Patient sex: F
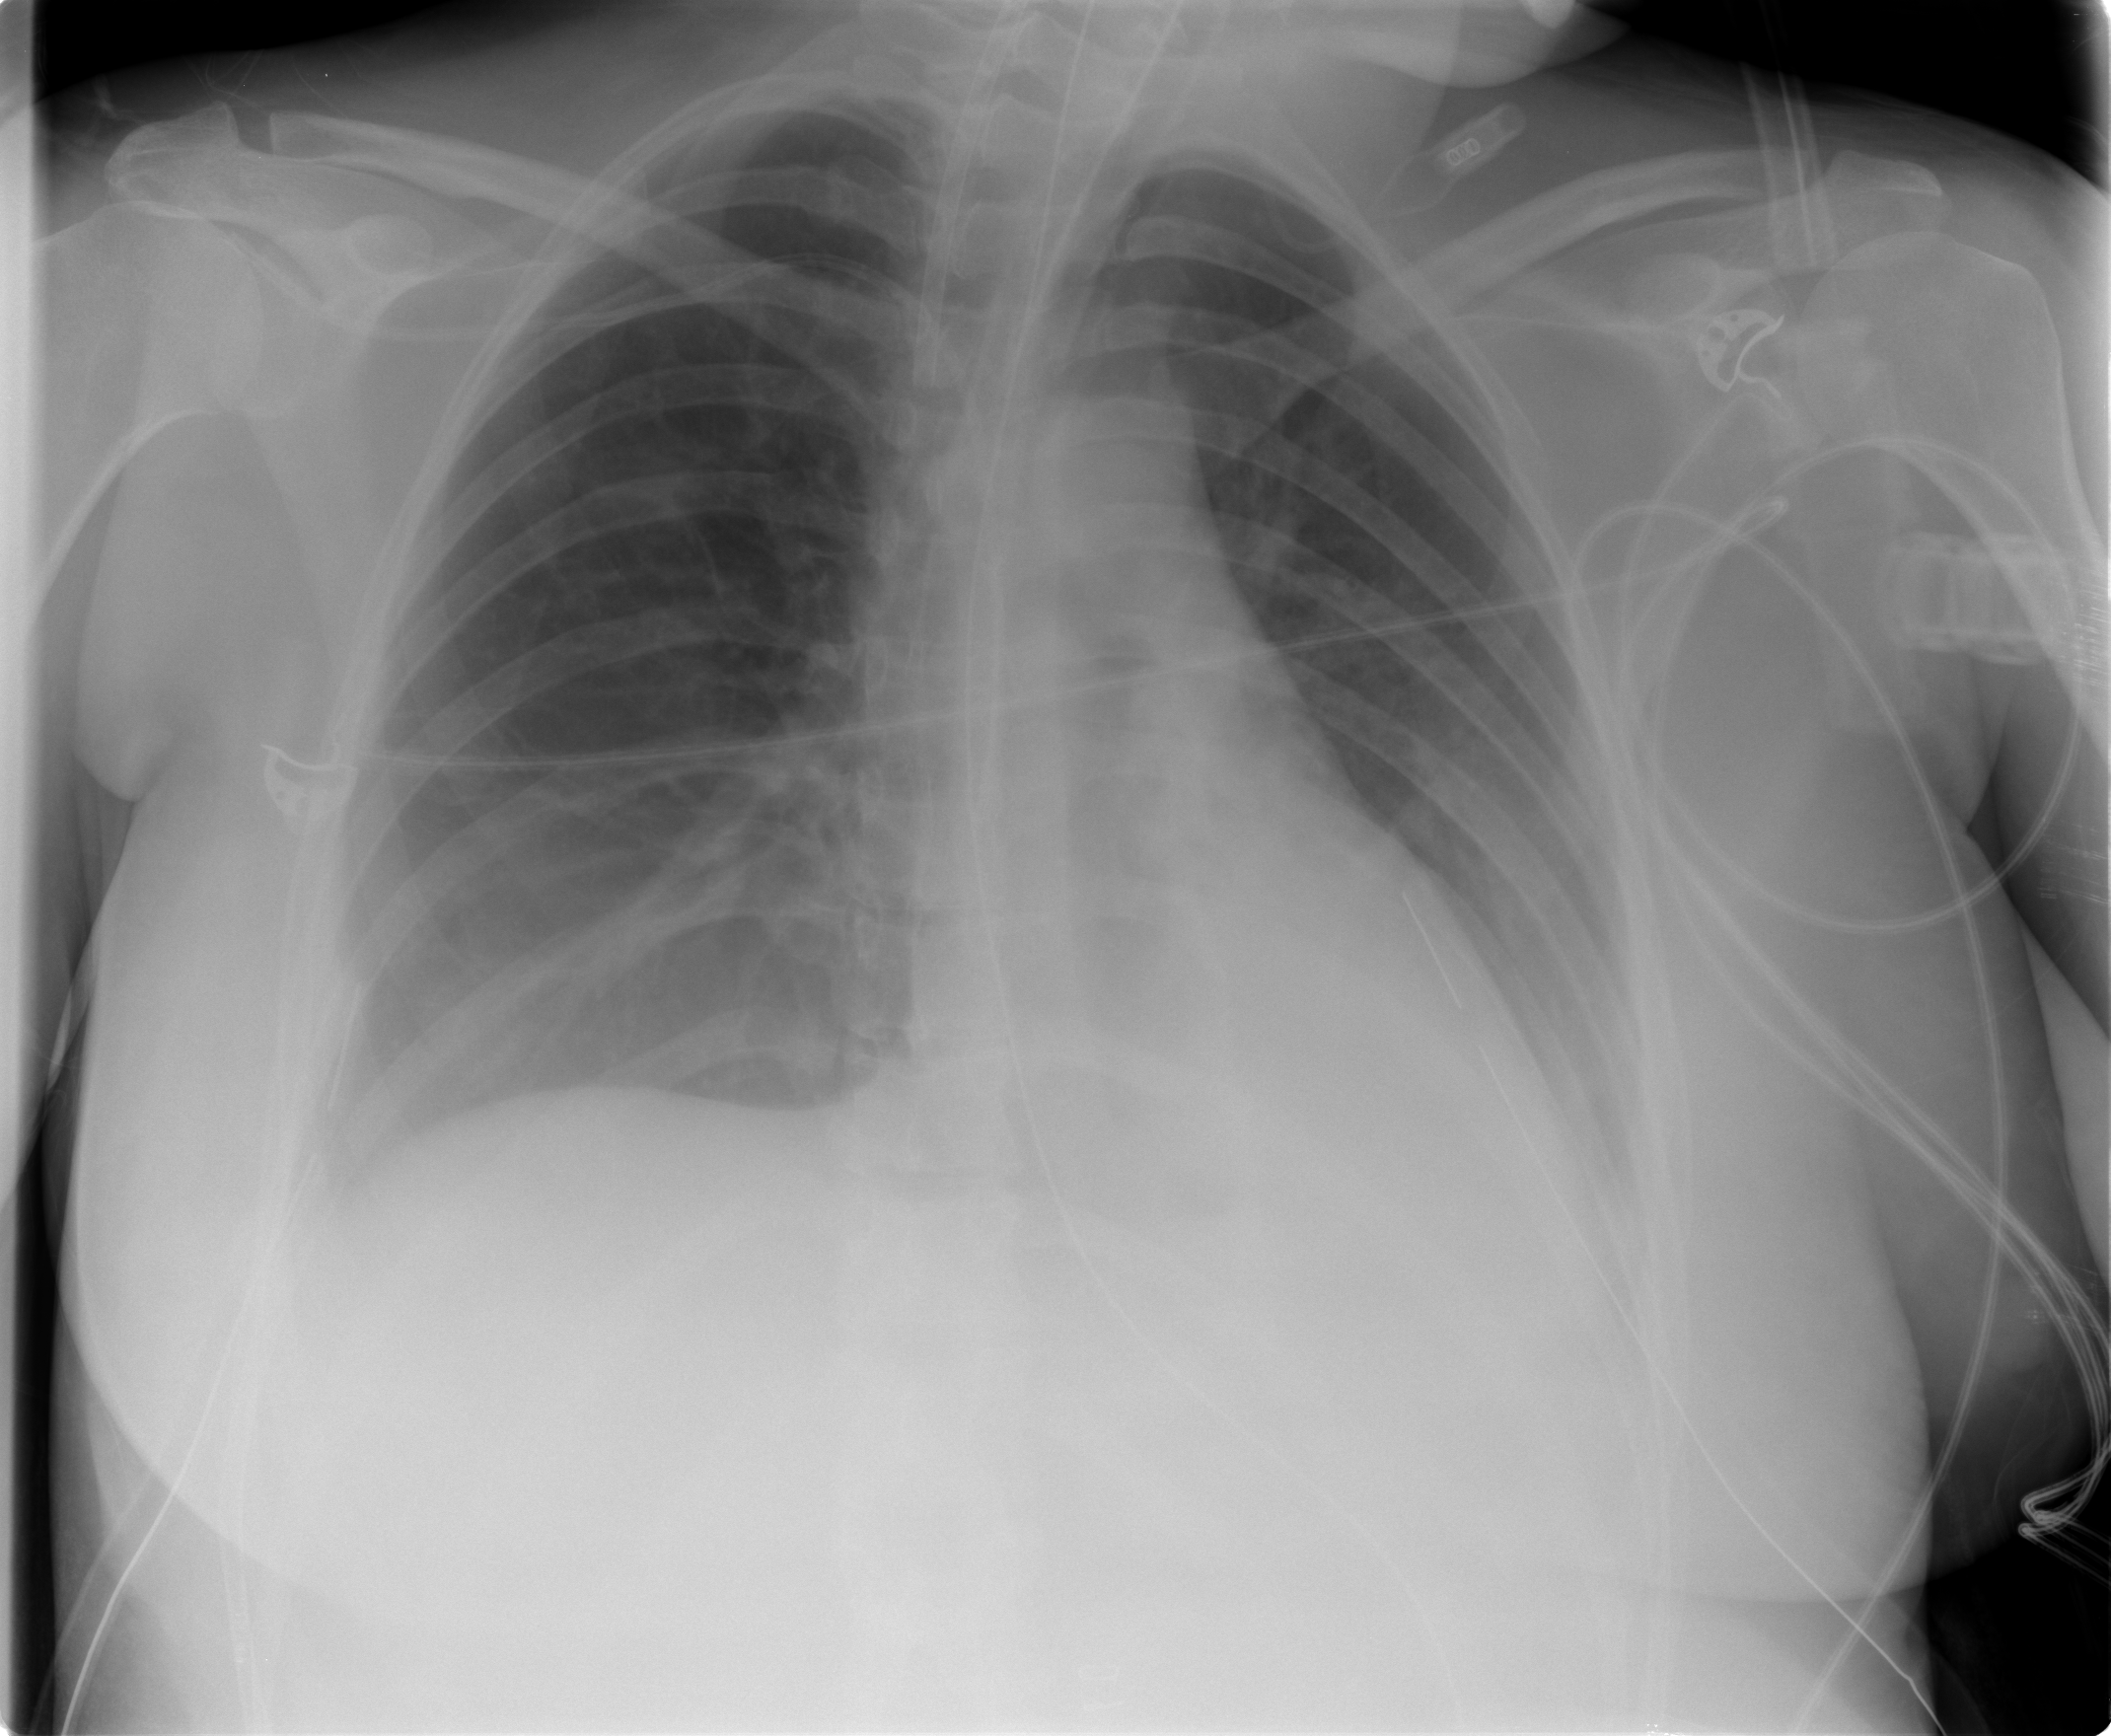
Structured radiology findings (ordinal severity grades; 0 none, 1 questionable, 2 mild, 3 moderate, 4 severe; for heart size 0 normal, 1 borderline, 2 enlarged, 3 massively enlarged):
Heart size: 0
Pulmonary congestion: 0
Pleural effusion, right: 2
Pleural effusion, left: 2
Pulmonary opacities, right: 0
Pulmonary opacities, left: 0
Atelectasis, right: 0
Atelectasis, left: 0